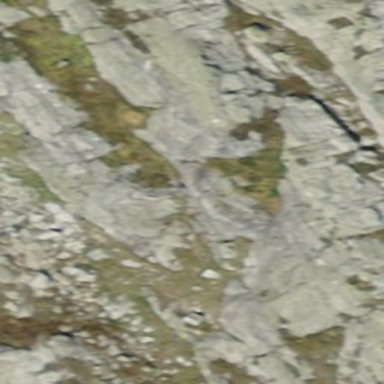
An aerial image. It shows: Landscape dominated by bare rock.